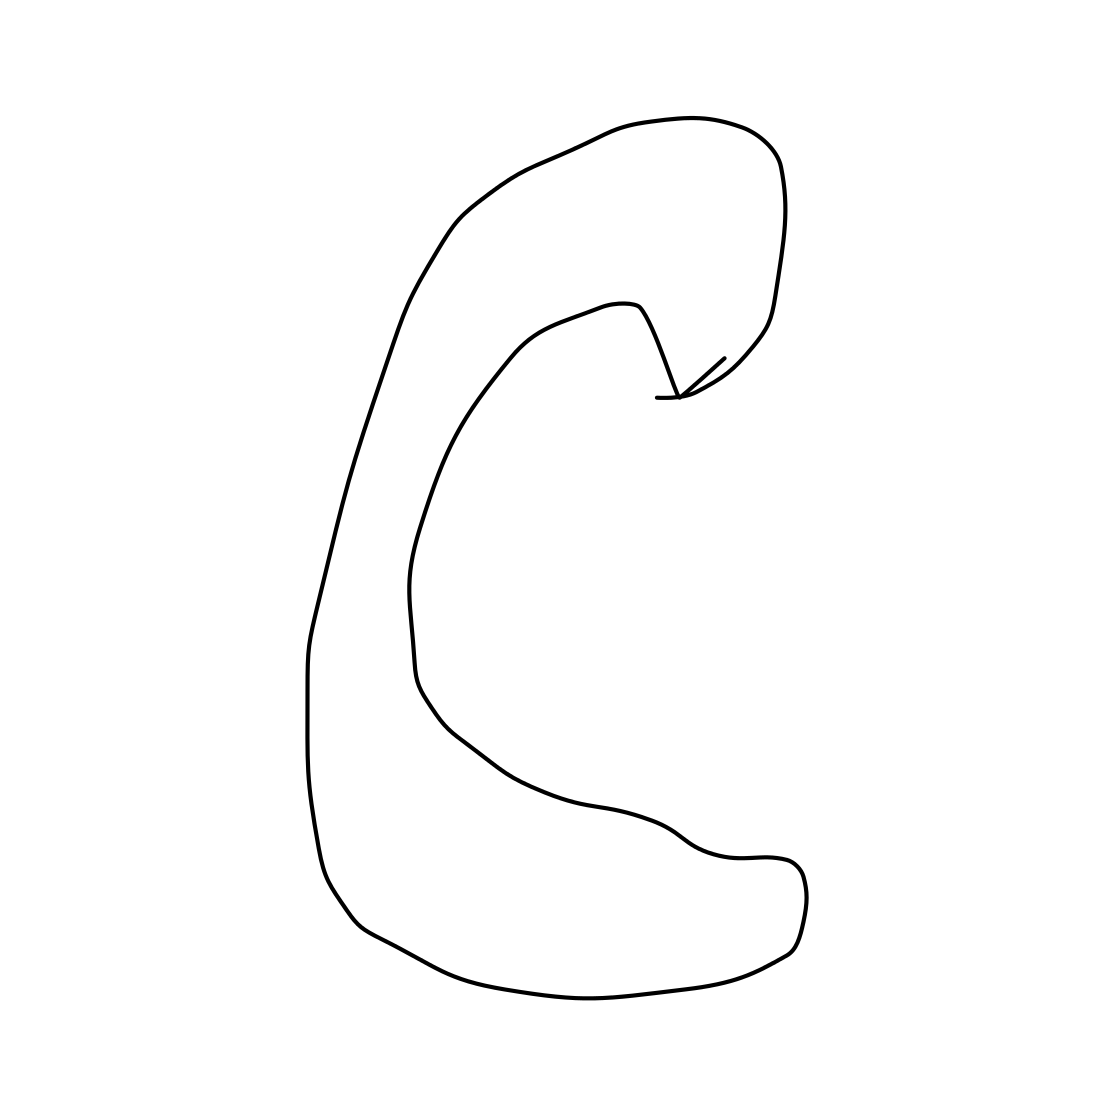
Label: ear